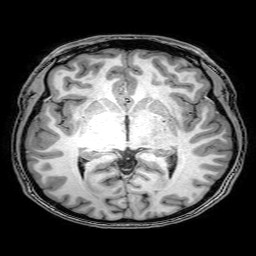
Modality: T1w
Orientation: coronal
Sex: male
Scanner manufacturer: philips
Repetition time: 0.008146 s
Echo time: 0.00373 s